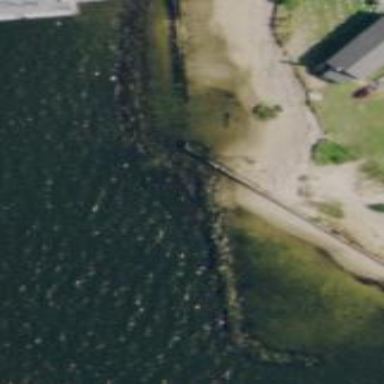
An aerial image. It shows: Breakwater made of rock.